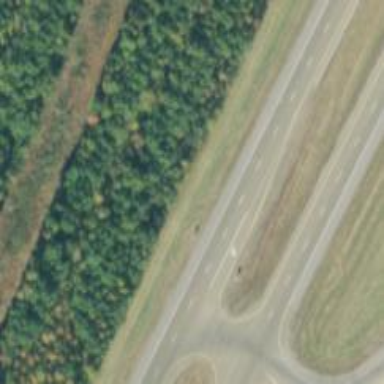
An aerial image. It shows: Asphalt dual carriageway at the trunk highway level.